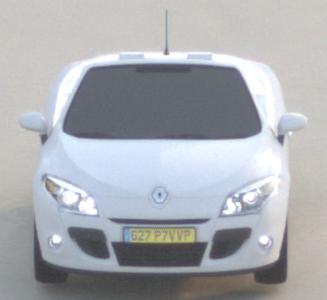
Make: Renault
Model: Mégane Coupé-Cabriolet 1.6 16V 110
Detailed model: Mégane (III) Coupé-Cabriolet
Model produced from: 2010/06
Model produced until: 2013/03
Doors: 2
Color: white
Road condition: dry road
Daytime: sunrise or sunset
Contrast: low contrast